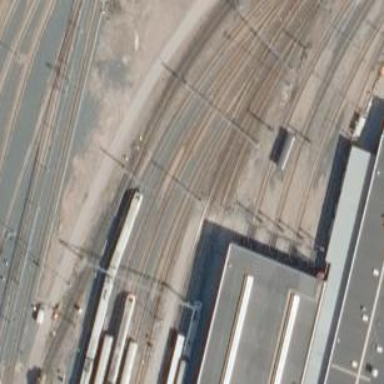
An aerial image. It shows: Rail yard with electrified contact lines for the trains.